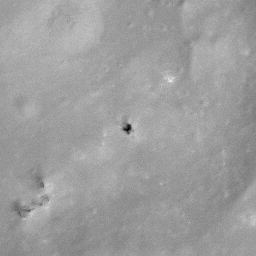
Pit: Sharonov 1b
Host crater: Sharonov
Host type: impact_melt
Lunar coordinates: latitude 12.576, longitude 173.402